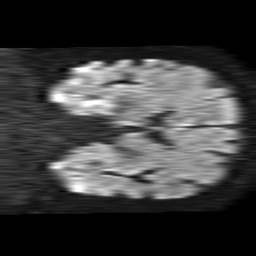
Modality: TRACE
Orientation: coronal
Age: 48
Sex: male
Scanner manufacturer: philips
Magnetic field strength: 1.5 T
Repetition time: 4.6 s
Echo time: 0.08631 s